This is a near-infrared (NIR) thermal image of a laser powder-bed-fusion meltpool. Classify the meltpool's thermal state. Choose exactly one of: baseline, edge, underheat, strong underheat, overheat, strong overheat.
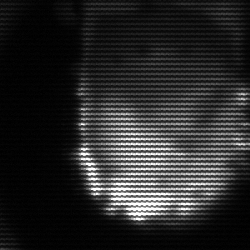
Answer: baseline